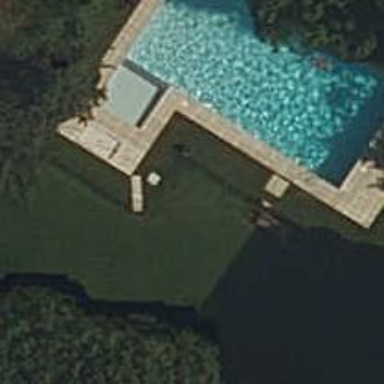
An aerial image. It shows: Swimming pool located in leisure land.